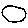
Label: circle